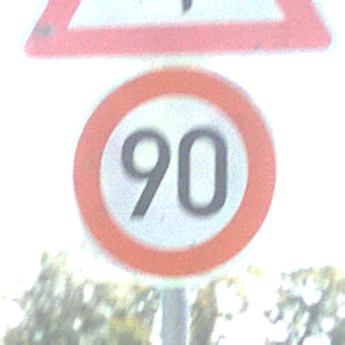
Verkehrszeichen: Geschwindigkeit90
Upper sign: FlugbetriebLinks
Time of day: Midday
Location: Outdoor (Nature)
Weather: Clear
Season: NotSpecified
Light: Natural